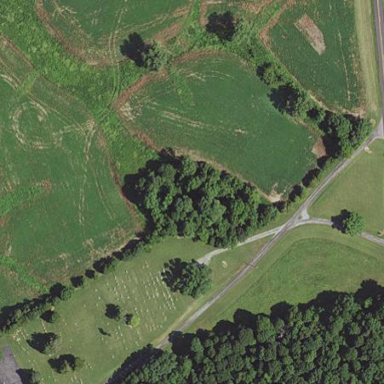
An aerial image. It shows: Cemetery.